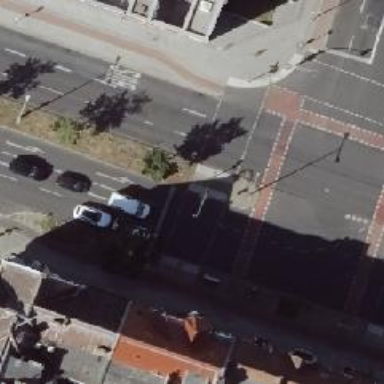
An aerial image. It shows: Road crossing with traffic signals.